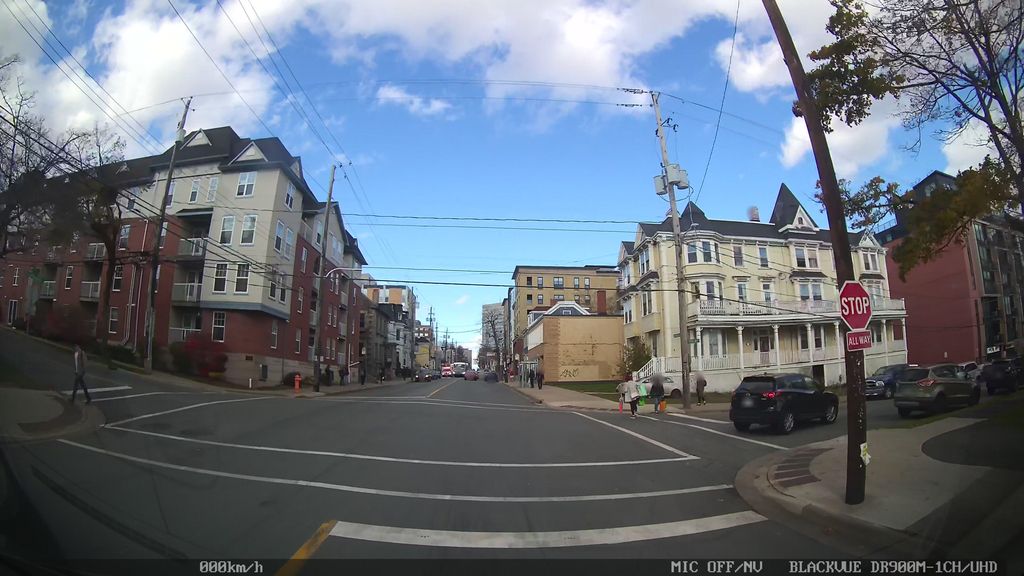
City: halifax